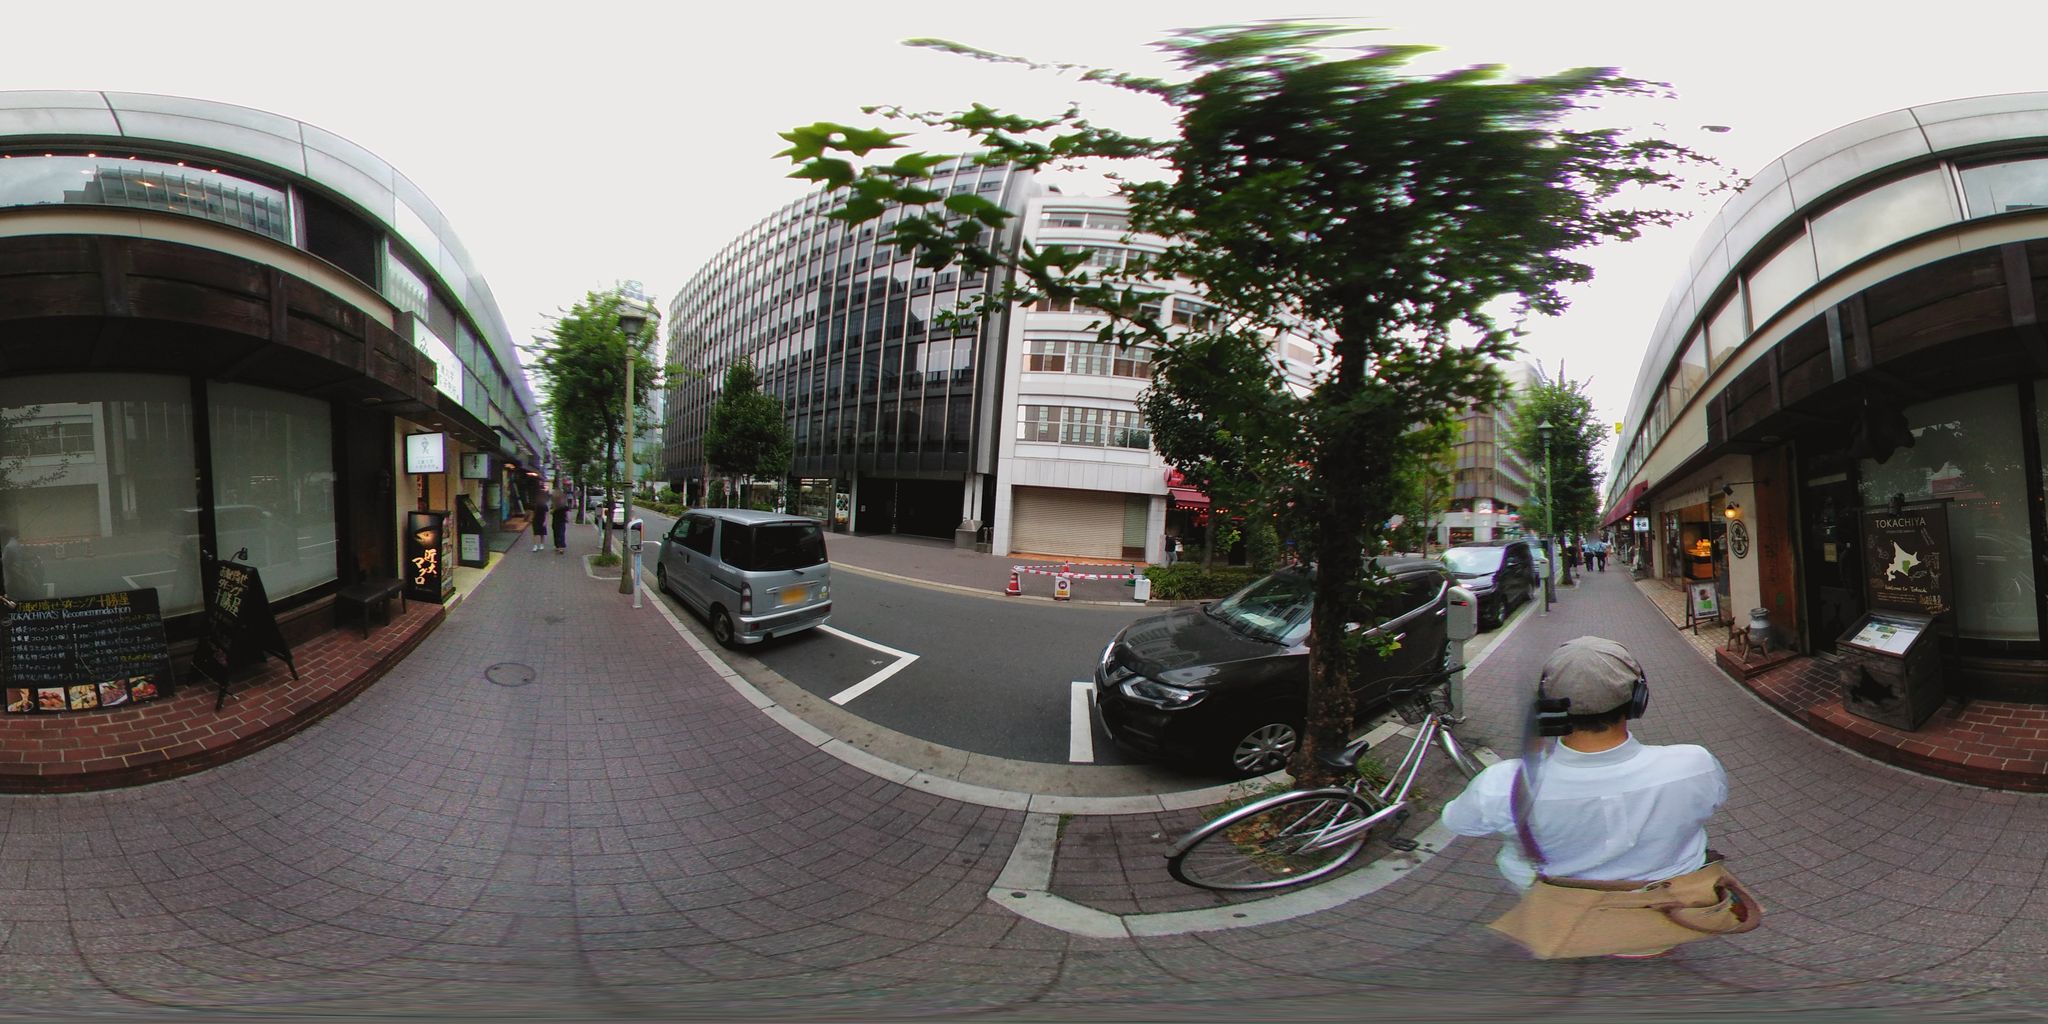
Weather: cloudy
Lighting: day
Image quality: slightly poor
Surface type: walking surface
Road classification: footway
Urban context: urban centre
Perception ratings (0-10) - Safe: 6.18, Lively: 9.81, Beautiful: 7.54, Boring: 1.84, Depressing: 3.89, Wealthy: 8.15